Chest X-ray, AP view. Patient: 26 years old, sex F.
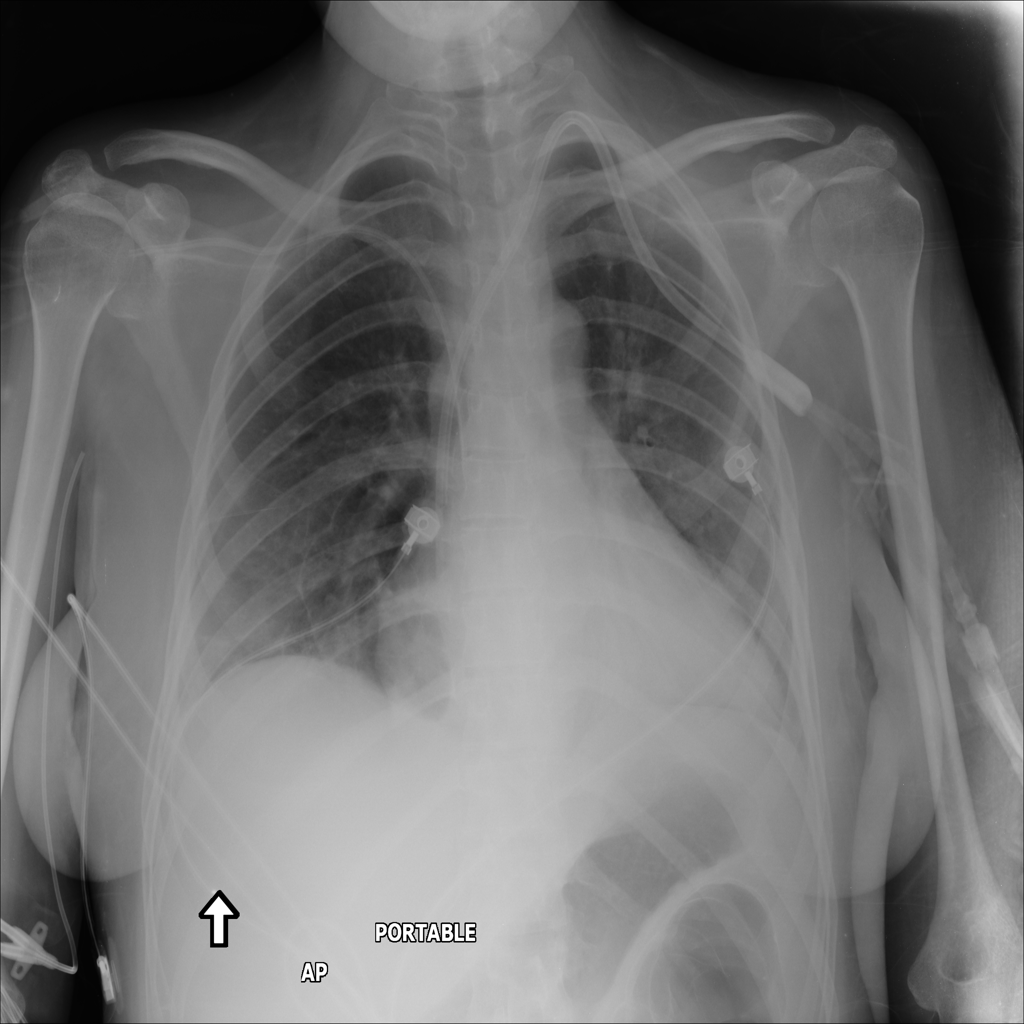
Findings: Effusion